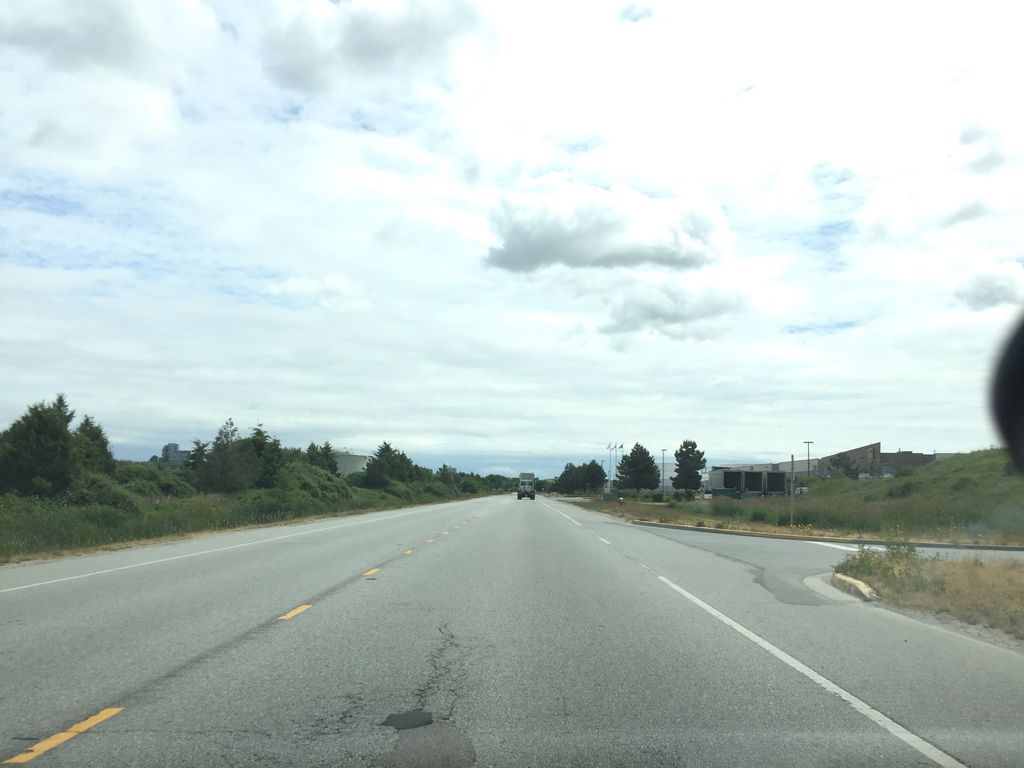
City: vancouver